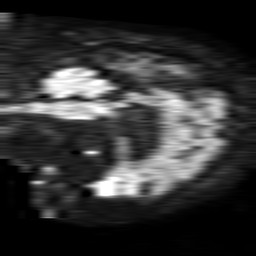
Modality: TRACE
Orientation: sagittal
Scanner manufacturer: philips
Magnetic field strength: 1.5 T
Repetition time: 4.6 s
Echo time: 0.08517 s